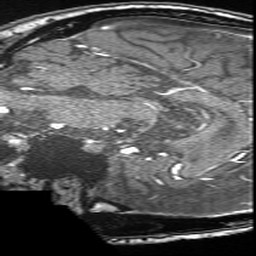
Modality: angio
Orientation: sagittal
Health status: ill
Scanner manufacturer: siemens
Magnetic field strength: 3 T
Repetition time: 0.021 s
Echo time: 0.00343 s